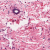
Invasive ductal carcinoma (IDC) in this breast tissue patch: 0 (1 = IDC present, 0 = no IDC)